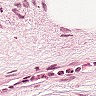
Metastatic tissue present: no